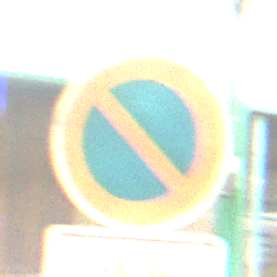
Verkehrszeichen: EingeschraenktesHalteverbot
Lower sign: ZeitangabenMitBeschraenkungAufWochentage9
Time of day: MorningAfternoon
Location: Roofed (Special)
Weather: NotSpecified
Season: NotSpecified
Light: Artificial